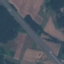
Label: Highway